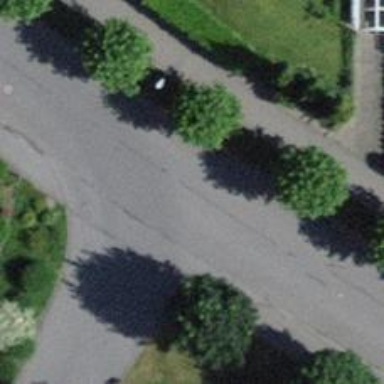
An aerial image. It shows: Residential road with asphalt surface. The sidewalk on the left also has asphalt surface.